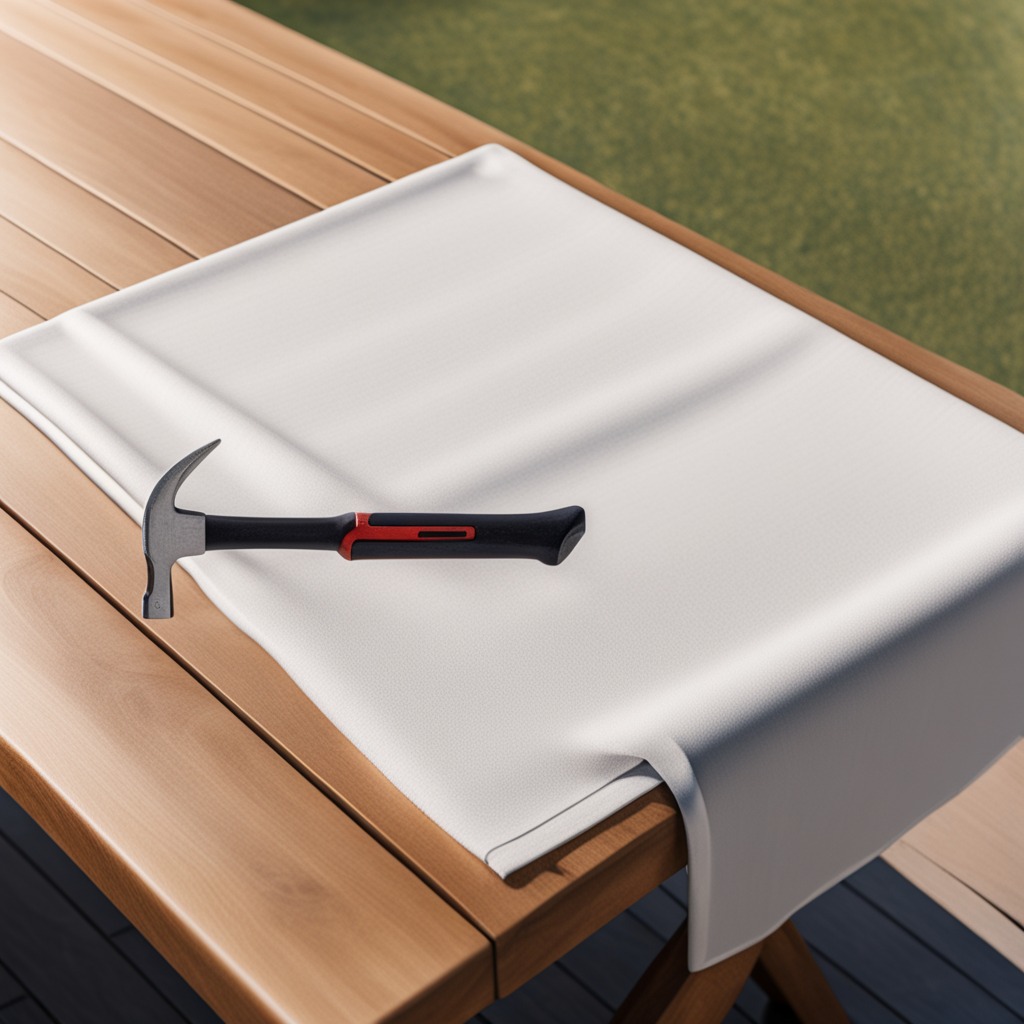
A hammer is lying on a wooden table in an outdoor workshop.